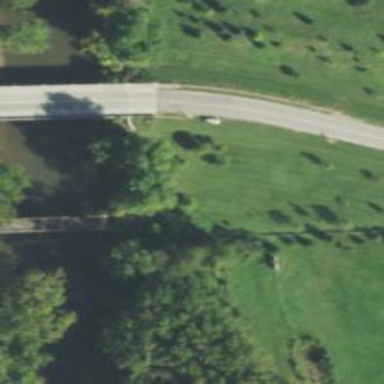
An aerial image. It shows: Path on bridge.